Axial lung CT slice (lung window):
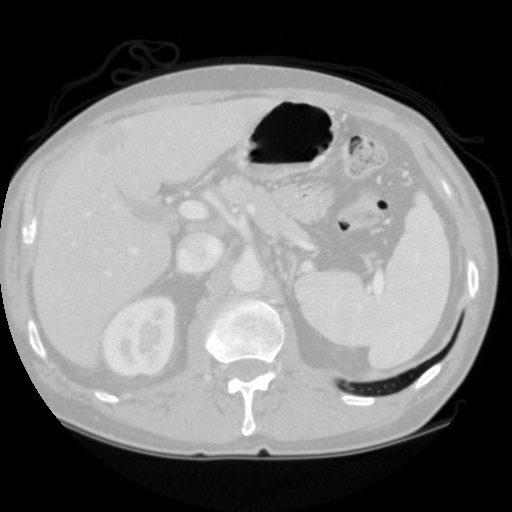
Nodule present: no